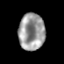
Tissue: prostate
Cell type: T cells
Senescence score: 0.3353
Nuclear area (px): 942
Mean DAPI intensity: 154.58